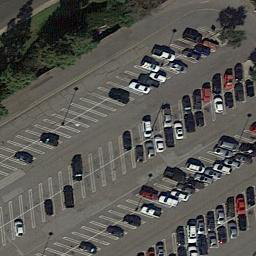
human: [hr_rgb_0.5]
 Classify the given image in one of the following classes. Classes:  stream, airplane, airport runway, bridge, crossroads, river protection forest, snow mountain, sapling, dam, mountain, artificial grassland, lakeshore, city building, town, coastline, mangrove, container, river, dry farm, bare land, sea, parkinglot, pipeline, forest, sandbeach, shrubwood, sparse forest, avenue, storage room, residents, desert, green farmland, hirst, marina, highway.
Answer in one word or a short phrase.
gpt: parkinglot